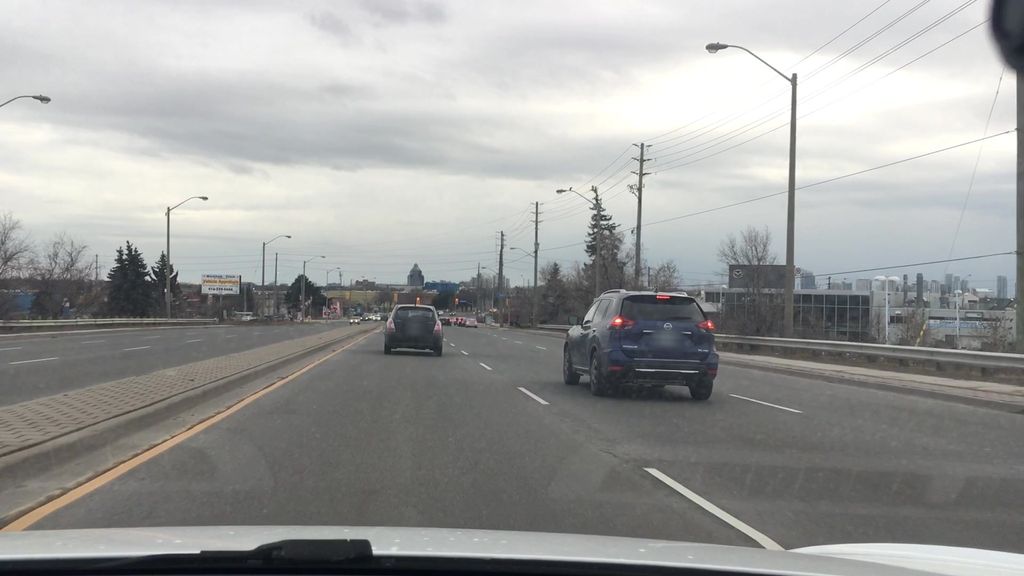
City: toronto